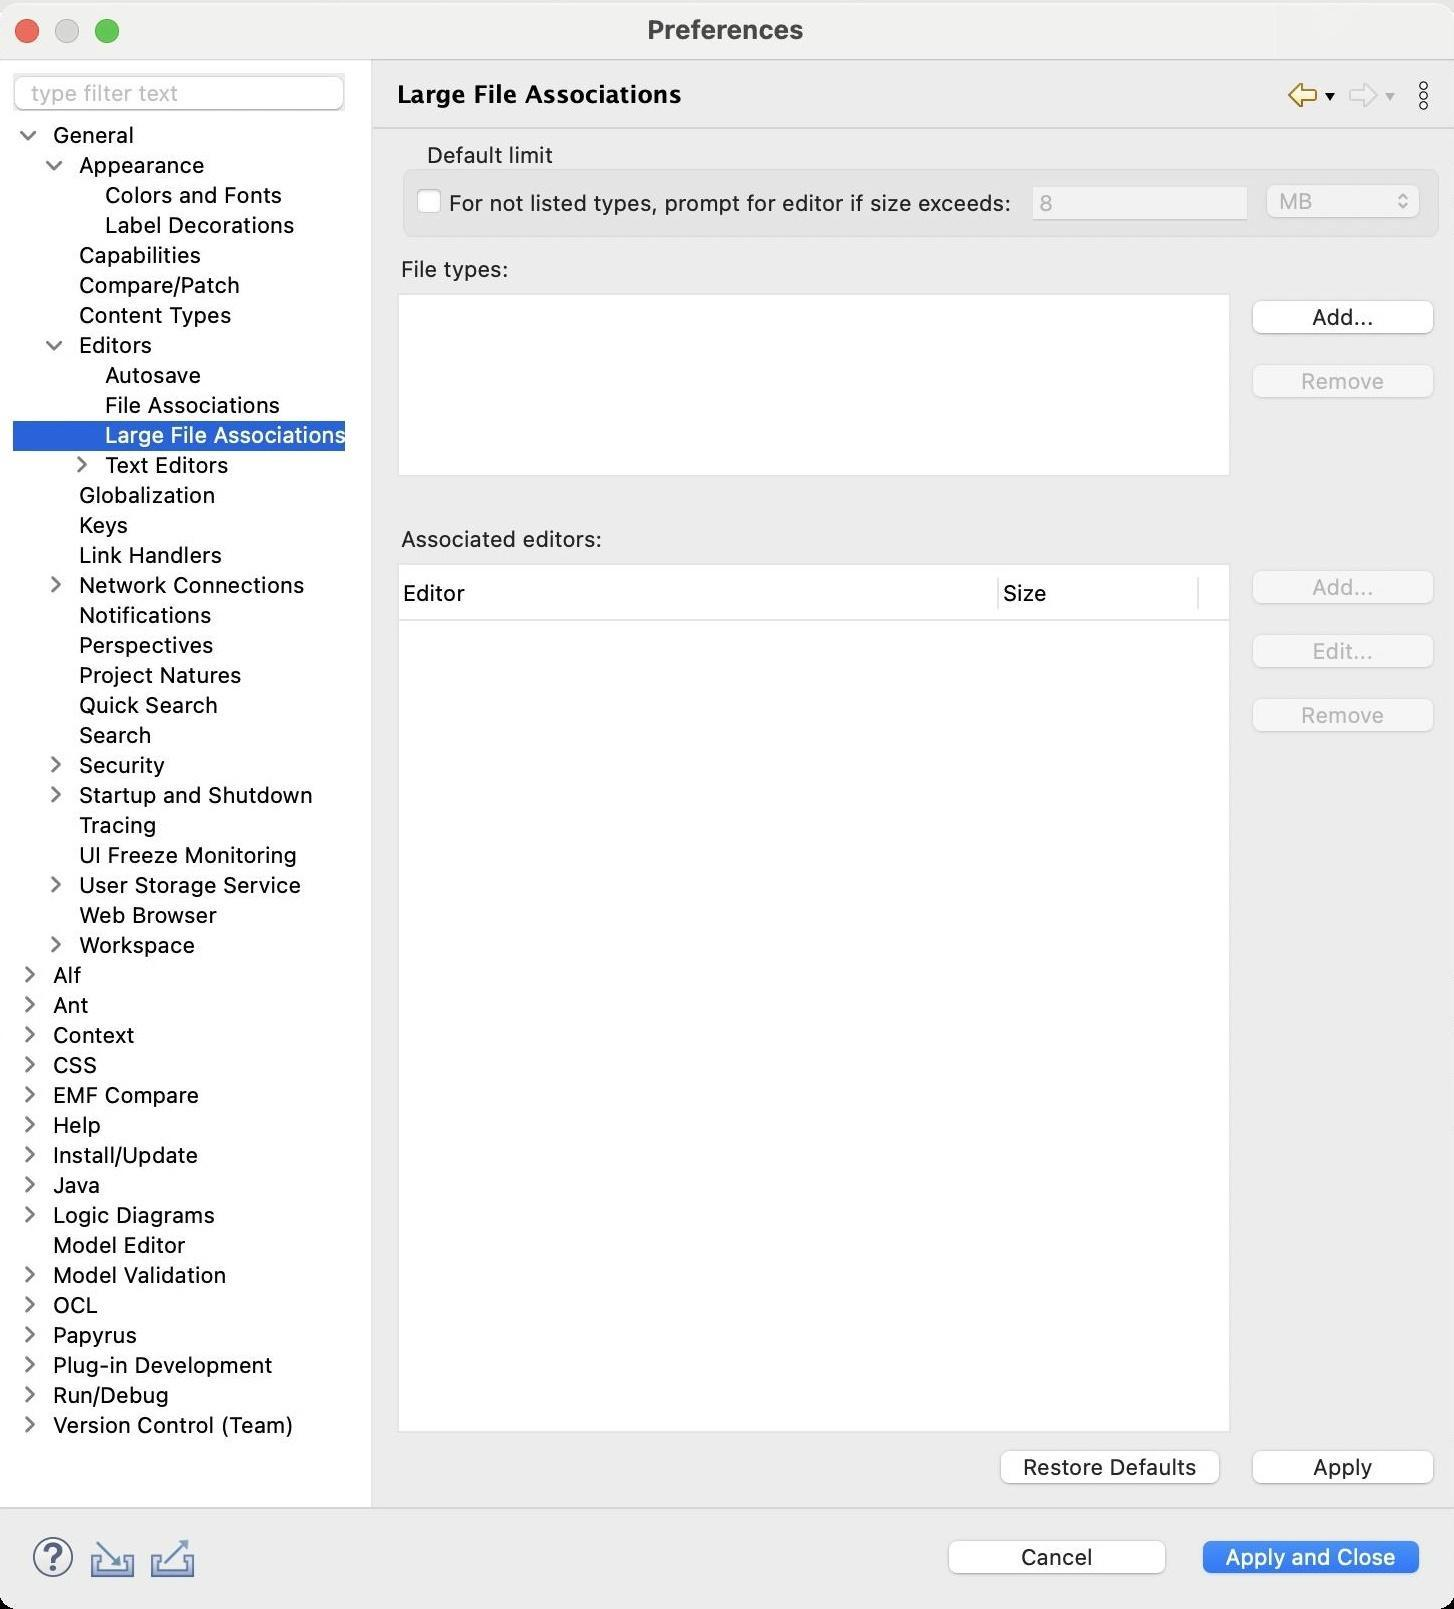
Accessibility tree:
{"name": "Preferences", "role": "AXWindow", "description": null, "role_description": "standard window", "value": null, "position": "480.00;136.00", "size": "728;803", "children": [{"name": "Apply_and_Close", "role": "AXButton", "description": null, "role_description": "button", "value": null, "position": "596.00;765.00", "size": "120;27", "children": []}, {"name": "Cancel", "role": "AXButton", "description": null, "role_description": "button", "value": null, "position": "469.00;765.00", "size": "120;27", "children": []}, {"name": null, "role": "AXToolbar", "description": null, "role_description": "toolbar", "value": null, "position": "12.00;763.00", "size": "90;30", "children": [{"name": "Help", "role": "AXCheckBox", "description": null, "role_description": "checkbox", "value": 0, "position": "12.00;763.00", "size": "30;30", "children": []}, {"name": "Import", "role": "AXButton", "description": null, "role_description": "button", "value": null, "position": "42.00;763.00", "size": "30;30", "children": []}, {"name": "Export", "role": "AXButton", "description": null, "role_description": "button", "value": null, "position": "72.00;763.00", "size": "30;30", "children": []}]}, {"name": null, "role": "AXScrollArea", "description": null, "role_description": "scroll area", "value": null, "position": "199.00;69.00", "size": "524;678", "children": [{"name": "Apply", "role": "AXButton", "description": null, "role_description": "button", "value": null, "position": "621.00;720.00", "size": "102;27", "children": []}, {"name": "Restore_Defaults", "role": "AXButton", "description": null, "role_description": "button", "value": null, "position": "495.00;720.00", "size": "121;27", "children": []}, {"name": "Remove", "role": "AXButton", "description": null, "role_description": "button", "value": null, "position": "621.00;344.00", "size": "102;27", "children": []}, {"name": "Edit...", "role": "AXButton", "description": null, "role_description": "button", "value": null, "position": "621.00;312.00", "size": "102;27", "children": []}, {"name": "Add...", "role": "AXButton", "description": null, "role_description": "button", "value": null, "position": "621.00;280.00", "size": "102;27", "children": []}, {"name": null, "role": "AXScrollArea", "description": null, "role_description": "scroll area", "value": null, "position": "199.00;280.00", "size": "417;435", "children": [{"name": null, "role": "AXTable", "description": null, "role_description": "table", "value": null, "position": "200.00;309.00", "size": "415;405", "children": [{"name": null, "role": "AXColumn", "description": null, "role_description": "column", "value": null, "position": "200.00;309.00", "size": "300;405", "children": []}, {"name": null, "role": "AXColumn", "description": null, "role_description": "column", "value": null, "position": "500.00;309.00", "size": "100;405", "children": []}, {"name": null, "role": "AXGroup", "description": null, "role_description": "group", "value": null, "position": "200.00;281.00", "size": "415;28", "children": [{"name": "Editor", "role": "AXButton", "description": null, "role_description": "sort button", "value": null, "position": "200.00;281.00", "size": "300;28", "children": []}, {"name": "Size", "role": "AXButton", "description": null, "role_description": "sort button", "value": null, "position": "500.00;281.00", "size": "100;28", "children": []}]}]}]}, {"name": null, "role": "AXStaticText", "description": null, "role_description": "text", "value": "Associated editors:", "position": "199.00;261.00", "size": "524;14", "children": []}, {"name": null, "role": "AXStaticText", "description": null, "role_description": "text", "value": "", "position": "199.00;242.00", "size": "524;14", "children": []}, {"name": "Remove", "role": "AXButton", "description": null, "role_description": "button", "value": null, "position": "621.00;177.00", "size": "102;27", "children": []}, {"name": "Add...", "role": "AXButton", "description": null, "role_description": "button", "value": null, "position": "621.00;145.00", "size": "102;27", "children": []}, {"name": null, "role": "AXScrollArea", "description": null, "role_description": "scroll area", "value": null, "position": "199.00;145.00", "size": "417;92", "children": [{"name": null, "role": "AXTable", "description": null, "role_description": "table", "value": null, "position": "200.00;146.00", "size": "415;90", "children": [{"name": null, "role": "AXColumn", "description": null, "role_description": "column", "value": null, "position": "200.00;146.00", "size": "15;90", "children": []}, {"name": null, "role": "AXColumn", "description": null, "role_description": "column", "value": null, "position": "215.00;146.00", "size": "6;90", "children": []}]}]}, {"name": null, "role": "AXStaticText", "description": null, "role_description": "text", "value": "File types:", "position": "199.00;126.00", "size": "524;14", "children": []}, {"name": null, "role": "AXGroup", "description": null, "role_description": "group", "value": null, "position": "199.00;69.00", "size": "524;52", "children": [{"name": null, "role": "AXPopUpButton", "description": null, "role_description": "pop up button", "value": "MB", "position": "630.00;89.00", "size": "84;22", "children": []}, {"name": null, "role": "AXTextField", "description": null, "role_description": "text field", "value": "8", "position": "516.00;90.00", "size": "109;19", "children": []}, {"name": "For_not_listed_types,_prompt_for_editor_if_size_exceeds:", "role": "AXCheckBox", "description": null, "role_description": "checkbox", "value": 0, "position": "208.00;92.00", "size": "303;16", "children": []}, {"name": null, "role": "AXStaticText", "description": null, "role_description": "text", "value": "Default limit", "position": "210.00;69.00", "size": "71;14", "children": []}]}]}, {"name": null, "role": "AXToolbar", "description": "", "role_description": "toolbar", "value": null, "position": "641.00;35.00", "size": "82;22", "children": [{"name": "Back_to_File_Associations", "role": "AXMenuButton", "description": null, "role_description": "menu button", "value": null, "position": "641.00;35.00", "size": "22;22", "children": []}, {"name": "Forward", "role": "AXMenuButton", "description": null, "role_description": "menu button", "value": null, "position": "671.00;35.00", "size": "22;22", "children": []}, {"name": "Additional_Dialog_Actions", "role": "AXButton", "description": null, "role_description": "button", "value": null, "position": "701.00;35.00", "size": "22;22", "children": []}]}, {"name": null, "role": "AXStaticText", "description": "", "role_description": "text", "value": "Large File Associations", "position": "196.00;35.00", "size": "438;21", "children": []}, {"name": null, "role": "AXSplitter", "description": null, "role_description": "splitter", "value": 180, "position": "180.00;28.00", "size": "5;724", "children": []}, {"name": null, "role": "AXScrollArea", "description": null, "role_description": "scroll area", "value": null, "position": "7.00;59.00", "size": "166;693", "children": [{"name": null, "role": "AXOutline", "description": null, "role_description": "outline", "value": null, "position": "7.00;59.00", "size": "167;693", "children": [{"name": null, "role": "AXRow", "description": null, "role_description": "outline row", "value": null, "position": "7.00;59.00", "size": "167;15", "children": [{"name": null, "role": "AXGroup", "description": null, "role_description": "group", "value": null, "position": "7.00;59.00", "size": "167;15", "children": [{"name": null, "role": "AXDisclosureTriangle", "description": null, "role_description": "disclosure triangle", "value": 1, "position": "9.00;59.00", "size": "12;14", "children": []}, {"name": null, "role": "AXStaticText", "description": null, "role_description": "text", "value": "General", "position": "25.00;59.00", "size": "148;14", "children": []}]}]}, {"name": null, "role": "AXRow", "description": null, "role_description": "outline row", "value": null, "position": "7.00;74.00", "size": "167;15", "children": [{"name": null, "role": "AXGroup", "description": null, "role_description": "group", "value": null, "position": "7.00;74.00", "size": "167;15", "children": [{"name": null, "role": "AXDisclosureTriangle", "description": null, "role_description": "disclosure triangle", "value": 1, "position": "22.00;74.00", "size": "12;14", "children": []}, {"name": null, "role": "AXStaticText", "description": null, "role_description": "text", "value": "Appearance", "position": "38.00;74.00", "size": "135;14", "children": []}]}]}, {"name": null, "role": "AXRow", "description": null, "role_description": "outline row", "value": null, "position": "7.00;89.00", "size": "167;15", "children": [{"name": null, "role": "AXStaticText", "description": null, "role_description": "text", "value": "Colors and Fonts", "position": "51.00;89.00", "size": "122;14", "children": []}]}, {"name": null, "role": "AXRow", "description": null, "role_description": "outline row", "value": null, "position": "7.00;104.00", "size": "167;15", "children": [{"name": null, "role": "AXStaticText", "description": null, "role_description": "text", "value": "Label Decorations", "position": "51.00;104.00", "size": "122;14", "children": []}]}, {"name": null, "role": "AXRow", "description": null, "role_description": "outline row", "value": null, "position": "7.00;119.00", "size": "167;15", "children": [{"name": null, "role": "AXStaticText", "description": null, "role_description": "text", "value": "Capabilities", "position": "38.00;119.00", "size": "135;14", "children": []}]}, {"name": null, "role": "AXRow", "description": null, "role_description": "outline row", "value": null, "position": "7.00;134.00", "size": "167;15", "children": [{"name": null, "role": "AXStaticText", "description": null, "role_description": "text", "value": "Compare/Patch", "position": "38.00;134.00", "size": "135;14", "children": []}]}, {"name": null, "role": "AXRow", "description": null, "role_description": "outline row", "value": null, "position": "7.00;149.00", "size": "167;15", "children": [{"name": null, "role": "AXStaticText", "description": null, "role_description": "text", "value": "Content Types", "position": "38.00;149.00", "size": "135;14", "children": []}]}, {"name": null, "role": "AXRow", "description": null, "role_description": "outline row", "value": null, "position": "7.00;164.00", "size": "167;15", "children": [{"name": null, "role": "AXGroup", "description": null, "role_description": "group", "value": null, "position": "7.00;164.00", "size": "167;15", "children": [{"name": null, "role": "AXDisclosureTriangle", "description": null, "role_description": "disclosure triangle", "value": 1, "position": "22.00;164.00", "size": "12;14", "children": []}, {"name": null, "role": "AXStaticText", "description": null, "role_description": "text", "value": "Editors", "position": "38.00;164.00", "size": "135;14", "children": []}]}]}, {"name": null, "role": "AXRow", "description": null, "role_description": "outline row", "value": null, "position": "7.00;179.00", "size": "167;15", "children": [{"name": null, "role": "AXStaticText", "description": null, "role_description": "text", "value": "Autosave", "position": "51.00;179.00", "size": "122;14", "children": []}]}, {"name": null, "role": "AXRow", "description": null, "role_description": "outline row", "value": null, "position": "7.00;194.00", "size": "167;15", "children": [{"name": null, "role": "AXStaticText", "description": null, "role_description": "text", "value": "File Associations", "position": "51.00;194.00", "size": "122;14", "children": []}]}, {"name": null, "role": "AXRow", "description": null, "role_description": "outline row", "value": null, "position": "7.00;209.00", "size": "167;15", "children": [{"name": null, "role": "AXStaticText", "description": null, "role_description": "text", "value": "Large File Associations", "position": "51.00;209.00", "size": "122;14", "children": []}]}, {"name": null, "role": "AXRow", "description": null, "role_description": "outline row", "value": null, "position": "7.00;224.00", "size": "167;15", "children": [{"name": null, "role": "AXGroup", "description": null, "role_description": "group", "value": null, "position": "7.00;224.00", "size": "167;15", "children": [{"name": null, "role": "AXDisclosureTriangle", "description": null, "role_description": "disclosure triangle", "value": 0, "position": "35.00;224.00", "size": "12;14", "children": []}, {"name": null, "role": "AXStaticText", "description": null, "role_description": "text", "value": "Text Editors", "position": "51.00;224.00", "size": "122;14", "children": []}]}]}, {"name": null, "role": "AXRow", "description": null, "role_description": "outline row", "value": null, "position": "7.00;239.00", "size": "167;15", "children": [{"name": null, "role": "AXStaticText", "description": null, "role_description": "text", "value": "Globalization", "position": "38.00;239.00", "size": "135;14", "children": []}]}, {"name": null, "role": "AXRow", "description": null, "role_description": "outline row", "value": null, "position": "7.00;254.00", "size": "167;15", "children": [{"name": null, "role": "AXStaticText", "description": null, "role_description": "text", "value": "Keys", "position": "38.00;254.00", "size": "135;14", "children": []}]}, {"name": null, "role": "AXRow", "description": null, "role_description": "outline row", "value": null, "position": "7.00;269.00", "size": "167;15", "children": [{"name": null, "role": "AXStaticText", "description": null, "role_description": "text", "value": "Link Handlers", "position": "38.00;269.00", "size": "135;14", "children": []}]}, {"name": null, "role": "AXRow", "description": null, "role_description": "outline row", "value": null, "position": "7.00;284.00", "size": "167;15", "children": [{"name": null, "role": "AXGroup", "description": null, "role_description": "group", "value": null, "position": "7.00;284.00", "size": "167;15", "children": [{"name": null, "role": "AXDisclosureTriangle", "description": null, "role_description": "disclosure triangle", "value": 0, "position": "22.00;284.00", "size": "12;14", "children": []}, {"name": null, "role": "AXStaticText", "description": null, "role_description": "text", "value": "Network Connections", "position": "38.00;284.00", "size": "135;14", "children": []}]}]}, {"name": null, "role": "AXRow", "description": null, "role_description": "outline row", "value": null, "position": "7.00;299.00", "size": "167;15", "children": [{"name": null, "role": "AXStaticText", "description": null, "role_description": "text", "value": "Notifications", "position": "38.00;299.00", "size": "135;14", "children": []}]}, {"name": null, "role": "AXRow", "description": null, "role_description": "outline row", "value": null, "position": "7.00;314.00", "size": "167;15", "children": [{"name": null, "role": "AXStaticText", "description": null, "role_description": "text", "value": "Perspectives", "position": "38.00;314.00", "size": "135;14", "children": []}]}, {"name": null, "role": "AXRow", "description": null, "role_description": "outline row", "value": null, "position": "7.00;329.00", "size": "167;15", "children": [{"name": null, "role": "AXStaticText", "description": null, "role_description": "text", "value": "Project Natures", "position": "38.00;329.00", "size": "135;14", "children": []}]}, {"name": null, "role": "AXRow", "description": null, "role_description": "outline row", "value": null, "position": "7.00;344.00", "size": "167;15", "children": [{"name": null, "role": "AXStaticText", "description": null, "role_description": "text", "value": "Quick Search", "position": "38.00;344.00", "size": "135;14", "children": []}]}, {"name": null, "role": "AXRow", "description": null, "role_description": "outline row", "value": null, "position": "7.00;359.00", "size": "167;15", "children": [{"name": null, "role": "AXStaticText", "description": null, "role_description": "text", "value": "Search", "position": "38.00;359.00", "size": "135;14", "children": []}]}, {"name": null, "role": "AXRow", "description": null, "role_description": "outline row", "value": null, "position": "7.00;374.00", "size": "167;15", "children": [{"name": null, "role": "AXGroup", "description": null, "role_description": "group", "value": null, "position": "7.00;374.00", "size": "167;15", "children": [{"name": null, "role": "AXDisclosureTriangle", "description": null, "role_description": "disclosure triangle", "value": 0, "position": "22.00;374.00", "size": "12;14", "children": []}, {"name": null, "role": "AXStaticText", "description": null, "role_description": "text", "value": "Security", "position": "38.00;374.00", "size": "135;14", "children": []}]}]}, {"name": null, "role": "AXRow", "description": null, "role_description": "outline row", "value": null, "position": "7.00;389.00", "size": "167;15", "children": [{"name": null, "role": "AXGroup", "description": null, "role_description": "group", "value": null, "position": "7.00;389.00", "size": "167;15", "children": [{"name": null, "role": "AXDisclosureTriangle", "description": null, "role_description": "disclosure triangle", "value": 0, "position": "22.00;389.00", "size": "12;14", "children": []}, {"name": null, "role": "AXStaticText", "description": null, "role_description": "text", "value": "Startup and Shutdown", "position": "38.00;389.00", "size": "135;14", "children": []}]}]}, {"name": null, "role": "AXRow", "description": null, "role_description": "outline row", "value": null, "position": "7.00;404.00", "size": "167;15", "children": [{"name": null, "role": "AXStaticText", "description": null, "role_description": "text", "value": "Tracing", "position": "38.00;404.00", "size": "135;14", "children": []}]}, {"name": null, "role": "AXRow", "description": null, "role_description": "outline row", "value": null, "position": "7.00;419.00", "size": "167;15", "children": [{"name": null, "role": "AXStaticText", "description": null, "role_description": "text", "value": "UI Freeze Monitoring", "position": "38.00;419.00", "size": "135;14", "children": []}]}, {"name": null, "role": "AXRow", "description": null, "role_description": "outline row", "value": null, "position": "7.00;434.00", "size": "167;15", "children": [{"name": null, "role": "AXGroup", "description": null, "role_description": "group", "value": null, "position": "7.00;434.00", "size": "167;15", "children": [{"name": null, "role": "AXDisclosureTriangle", "description": null, "role_description": "disclosure triangle", "value": 0, "position": "22.00;434.00", "size": "12;14", "children": []}, {"name": null, "role": "AXStaticText", "description": null, "role_description": "text", "value": "User Storage Service", "position": "38.00;434.00", "size": "135;14", "children": []}]}]}, {"name": null, "role": "AXRow", "description": null, "role_description": "outline row", "value": null, "position": "7.00;449.00", "size": "167;15", "children": [{"name": null, "role": "AXStaticText", "description": null, "role_description": "text", "value": "Web Browser", "position": "38.00;449.00", "size": "135;14", "children": []}]}, {"name": null, "role": "AXRow", "description": null, "role_description": "outline row", "value": null, "position": "7.00;464.00", "size": "167;15", "children": [{"name": null, "role": "AXGroup", "description": null, "role_description": "group", "value": null, "position": "7.00;464.00", "size": "167;15", "children": [{"name": null, "role": "AXDisclosureTriangle", "description": null, "role_description": "disclosure triangle", "value": 0, "position": "22.00;464.00", "size": "12;14", "children": []}, {"name": null, "role": "AXStaticText", "description": null, "role_description": "text", "value": "Workspace", "position": "38.00;464.00", "size": "135;14", "children": []}]}]}, {"name": null, "role": "AXRow", "description": null, "role_description": "outline row", "value": null, "position": "7.00;479.00", "size": "167;15", "children": [{"name": null, "role": "AXGroup", "description": null, "role_description": "group", "value": null, "position": "7.00;479.00", "size": "167;15", "children": [{"name": null, "role": "AXDisclosureTriangle", "description": null, "role_description": "disclosure triangle", "value": 0, "position": "9.00;479.00", "size": "12;14", "children": []}, {"name": null, "role": "AXStaticText", "description": null, "role_description": "text", "value": "Alf", "position": "25.00;479.00", "size": "148;14", "children": []}]}]}, {"name": null, "role": "AXRow", "description": null, "role_description": "outline row", "value": null, "position": "7.00;494.00", "size": "167;15", "children": [{"name": null, "role": "AXGroup", "description": null, "role_description": "group", "value": null, "position": "7.00;494.00", "size": "167;15", "children": [{"name": null, "role": "AXDisclosureTriangle", "description": null, "role_description": "disclosure triangle", "value": 0, "position": "9.00;494.00", "size": "12;14", "children": []}, {"name": null, "role": "AXStaticText", "description": null, "role_description": "text", "value": "Ant", "position": "25.00;494.00", "size": "148;14", "children": []}]}]}, {"name": null, "role": "AXRow", "description": null, "role_description": "outline row", "value": null, "position": "7.00;509.00", "size": "167;15", "children": [{"name": null, "role": "AXGroup", "description": null, "role_description": "group", "value": null, "position": "7.00;509.00", "size": "167;15", "children": [{"name": null, "role": "AXDisclosureTriangle", "description": null, "role_description": "disclosure triangle", "value": 0, "position": "9.00;509.00", "size": "12;14", "children": []}, {"name": null, "role": "AXStaticText", "description": null, "role_description": "text", "value": "Context", "position": "25.00;509.00", "size": "148;14", "children": []}]}]}, {"name": null, "role": "AXRow", "description": null, "role_description": "outline row", "value": null, "position": "7.00;524.00", "size": "167;15", "children": [{"name": null, "role": "AXGroup", "description": null, "role_description": "group", "value": null, "position": "7.00;524.00", "size": "167;15", "children": [{"name": null, "role": "AXDisclosureTriangle", "description": null, "role_description": "disclosure triangle", "value": 0, "position": "9.00;524.00", "size": "12;14", "children": []}, {"name": null, "role": "AXStaticText", "description": null, "role_description": "text", "value": "CSS", "position": "25.00;524.00", "size": "148;14", "children": []}]}]}, {"name": null, "role": "AXRow", "description": null, "role_description": "outline row", "value": null, "position": "7.00;539.00", "size": "167;15", "children": [{"name": null, "role": "AXGroup", "description": null, "role_description": "group", "value": null, "position": "7.00;539.00", "size": "167;15", "children": [{"name": null, "role": "AXDisclosureTriangle", "description": null, "role_description": "disclosure triangle", "value": 0, "position": "9.00;539.00", "size": "12;14", "children": []}, {"name": null, "role": "AXStaticText", "description": null, "role_description": "text", "value": "EMF Compare", "position": "25.00;539.00", "size": "148;14", "children": []}]}]}, {"name": null, "role": "AXRow", "description": null, "role_description": "outline row", "value": null, "position": "7.00;554.00", "size": "167;15", "children": [{"name": null, "role": "AXGroup", "description": null, "role_description": "group", "value": null, "position": "7.00;554.00", "size": "167;15", "children": [{"name": null, "role": "AXDisclosureTriangle", "description": null, "role_description": "disclosure triangle", "value": 0, "position": "9.00;554.00", "size": "12;14", "children": []}, {"name": null, "role": "AXStaticText", "description": null, "role_description": "text", "value": "Help", "position": "25.00;554.00", "size": "148;14", "children": []}]}]}, {"name": null, "role": "AXRow", "description": null, "role_description": "outline row", "value": null, "position": "7.00;569.00", "size": "167;15", "children": [{"name": null, "role": "AXGroup", "description": null, "role_description": "group", "value": null, "position": "7.00;569.00", "size": "167;15", "children": [{"name": null, "role": "AXDisclosureTriangle", "description": null, "role_description": "disclosure triangle", "value": 0, "position": "9.00;569.00", "size": "12;14", "children": []}, {"name": null, "role": "AXStaticText", "description": null, "role_description": "text", "value": "Install/Update", "position": "25.00;569.00", "size": "148;14", "children": []}]}]}, {"name": null, "role": "AXRow", "description": null, "role_description": "outline row", "value": null, "position": "7.00;584.00", "size": "167;15", "children": [{"name": null, "role": "AXGroup", "description": null, "role_description": "group", "value": null, "position": "7.00;584.00", "size": "167;15", "children": [{"name": null, "role": "AXDisclosureTriangle", "description": null, "role_description": "disclosure triangle", "value": 0, "position": "9.00;584.00", "size": "12;14", "children": []}, {"name": null, "role": "AXStaticText", "description": null, "role_description": "text", "value": "Java", "position": "25.00;584.00", "size": "148;14", "children": []}]}]}, {"name": null, "role": "AXRow", "description": null, "role_description": "outline row", "value": null, "position": "7.00;599.00", "size": "167;15", "children": [{"name": null, "role": "AXGroup", "description": null, "role_description": "group", "value": null, "position": "7.00;599.00", "size": "167;15", "children": [{"name": null, "role": "AXDisclosureTriangle", "description": null, "role_description": "disclosure triangle", "value": 0, "position": "9.00;599.00", "size": "12;14", "children": []}, {"name": null, "role": "AXStaticText", "description": null, "role_description": "text", "value": "Logic Diagrams", "position": "25.00;599.00", "size": "148;14", "children": []}]}]}, {"name": null, "role": "AXRow", "description": null, "role_description": "outline row", "value": null, "position": "7.00;614.00", "size": "167;15", "children": [{"name": null, "role": "AXStaticText", "description": null, "role_description": "text", "value": "Model Editor", "position": "25.00;614.00", "size": "148;14", "children": []}]}, {"name": null, "role": "AXRow", "description": null, "role_description": "outline row", "value": null, "position": "7.00;629.00", "size": "167;15", "children": [{"name": null, "role": "AXGroup", "description": null, "role_description": "group", "value": null, "position": "7.00;629.00", "size": "167;15", "children": [{"name": null, "role": "AXDisclosureTriangle", "description": null, "role_description": "disclosure triangle", "value": 0, "position": "9.00;629.00", "size": "12;14", "children": []}, {"name": null, "role": "AXStaticText", "description": null, "role_description": "text", "value": "Model Validation", "position": "25.00;629.00", "size": "148;14", "children": []}]}]}, {"name": null, "role": "AXRow", "description": null, "role_description": "outline row", "value": null, "position": "7.00;644.00", "size": "167;15", "children": [{"name": null, "role": "AXGroup", "description": null, "role_description": "group", "value": null, "position": "7.00;644.00", "size": "167;15", "children": [{"name": null, "role": "AXDisclosureTriangle", "description": null, "role_description": "disclosure triangle", "value": 0, "position": "9.00;644.00", "size": "12;14", "children": []}, {"name": null, "role": "AXStaticText", "description": null, "role_description": "text", "value": "OCL", "position": "25.00;644.00", "size": "148;14", "children": []}]}]}, {"name": null, "role": "AXRow", "description": null, "role_description": "outline row", "value": null, "position": "7.00;659.00", "size": "167;15", "children": [{"name": null, "role": "AXGroup", "description": null, "role_description": "group", "value": null, "position": "7.00;659.00", "size": "167;15", "children": [{"name": null, "role": "AXDisclosureTriangle", "description": null, "role_description": "disclosure triangle", "value": 0, "position": "9.00;659.00", "size": "12;14", "children": []}, {"name": null, "role": "AXStaticText", "description": null, "role_description": "text", "value": "Papyrus", "position": "25.00;659.00", "size": "148;14", "children": []}]}]}, {"name": null, "role": "AXRow", "description": null, "role_description": "outline row", "value": null, "position": "7.00;674.00", "size": "167;15", "children": [{"name": null, "role": "AXGroup", "description": null, "role_description": "group", "value": null, "position": "7.00;674.00", "size": "167;15", "children": [{"name": null, "role": "AXDisclosureTriangle", "description": null, "role_description": "disclosure triangle", "value": 0, "position": "9.00;674.00", "size": "12;14", "children": []}, {"name": null, "role": "AXStaticText", "description": null, "role_description": "text", "value": "Plug-in Development", "position": "25.00;674.00", "size": "148;14", "children": []}]}]}, {"name": null, "role": "AXRow", "description": null, "role_description": "outline row", "value": null, "position": "7.00;689.00", "size": "167;15", "children": [{"name": null, "role": "AXGroup", "description": null, "role_description": "group", "value": null, "position": "7.00;689.00", "size": "167;15", "children": [{"name": null, "role": "AXDisclosureTriangle", "description": null, "role_description": "disclosure triangle", "value": 0, "position": "9.00;689.00", "size": "12;14", "children": []}, {"name": null, "role": "AXStaticText", "description": null, "role_description": "text", "value": "Run/Debug", "position": "25.00;689.00", "size": "148;14", "children": []}]}]}, {"name": null, "role": "AXRow", "description": null, "role_description": "outline row", "value": null, "position": "7.00;704.00", "size": "167;15", "children": [{"name": null, "role": "AXGroup", "description": null, "role_description": "group", "value": null, "position": "7.00;704.00", "size": "167;15", "children": [{"name": null, "role": "AXDisclosureTriangle", "description": null, "role_description": "disclosure triangle", "value": 0, "position": "9.00;704.00", "size": "12;14", "children": []}, {"name": null, "role": "AXStaticText", "description": null, "role_description": "text", "value": "Version Control (Team)", "position": "25.00;704.00", "size": "148;14", "children": []}]}]}, {"name": null, "role": "AXColumn", "description": null, "role_description": "column", "value": null, "position": "7.00;59.00", "size": "167;693", "children": []}]}, {"name": null, "role": "AXScrollBar", "description": null, "role_description": "scroll bar", "value": 0.0, "position": "7.00;736.00", "size": "166;16", "children": [{"name": null, "role": "AXValueIndicator", "description": null, "role_description": "value indicator", "value": 0.0, "position": "8.00;740.00", "size": "163;12", "children": []}, {"name": null, "role": "AXButton", "description": null, "role_description": "increment arrow button", "value": null, "position": "7.00;736.00", "size": "0;0", "children": []}, {"name": null, "role": "AXButton", "description": null, "role_description": "decrement arrow button", "value": null, "position": "7.00;736.00", "size": "0;0", "children": []}, {"name": null, "role": "AXButton", "description": null, "role_description": "increment page button", "value": null, "position": "171.50;740.00", "size": "2;12", "children": []}, {"name": null, "role": "AXButton", "description": null, "role_description": "decrement page button", "value": null, "position": "7.00;740.00", "size": "1;12", "children": []}]}]}, {"name": "type_filter_text", "role": "AXTextField", "description": null, "role_description": "search text field", "value": "", "position": "7.00;35.00", "size": "166;19", "children": []}, {"name": null, "role": "AXButton", "description": null, "role_description": "close button", "value": null, "position": "7.00;6.00", "size": "14;16", "children": []}, {"name": null, "role": "AXButton", "description": null, "role_description": "zoom button", "value": null, "position": "47.00;6.00", "size": "14;16", "children": [{"name": null, "role": "AXGroup", "description": null, "role_description": "group", "value": null, "position": "47.00;6.00", "size": "14;16", "children": [{"name": null, "role": "AXGroup", "description": null, "role_description": "group", "value": null, "position": "47.00;6.00", "size": "14;16", "children": []}]}]}, {"name": null, "role": "AXButton", "description": null, "role_description": "minimize button", "value": null, "position": "27.00;6.00", "size": "14;16", "children": []}, {"name": null, "role": "AXStaticText", "description": null, "role_description": "text", "value": "Preferences", "position": "322.00;5.00", "size": "83;16", "children": []}]}